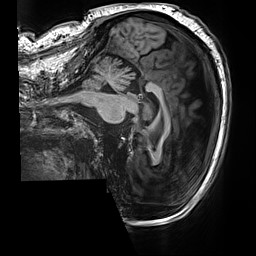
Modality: T1w
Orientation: sagittal
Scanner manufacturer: siemens
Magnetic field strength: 3 T
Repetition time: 2.5 s
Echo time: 0.00299 s